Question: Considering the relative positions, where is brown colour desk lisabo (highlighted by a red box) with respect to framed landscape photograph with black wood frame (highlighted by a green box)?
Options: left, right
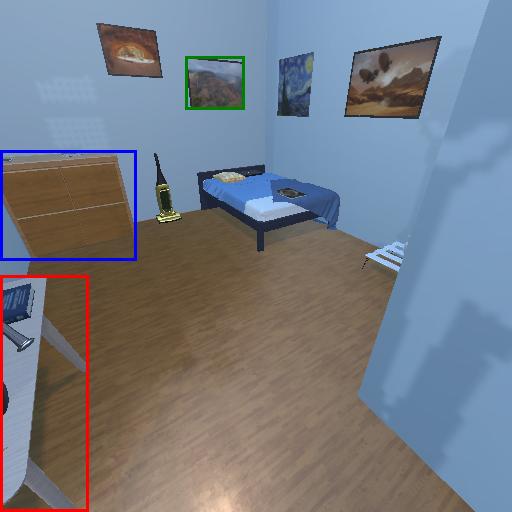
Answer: left